Question: I have a following problem: I have a complicated custom directive, that is used to recursively get info about input fields from our 'RESTful WS'. I'd like to append this directive using 'ng-click' to an HTML element, which wraps current '<button>'.
Please, take a look at the 'appendDirective' function. This is the one that should append a directive to a parent element, which called it.
Directive looks like this:
'''
app.directive('recursiveFields', function ($compile, $http) {
return {
scope: {
field: '=field',
model: '=model'
},
restrict: 'E',
replace: true,
controller: "httpPostController",
template: '<div ng-repeat="nestedField in field.nestedFields"><div ng-show="{{!nestedField.isEntity && !nestedField.isEnum}}">' + '<p ng-show={{nestedField.isRequired}}>{{nestedField.name}}*: </p>' + '<p ng-show={{!nestedField.isRequired}}>{{nestedField.name}}: </p>' + '<input type="text" ng-model="model[nestedField.name]" ng-change="getCreateEntityAsText()"' + 'class="form-control" placeholder="{{parseClassName(nestedField.type)}}">' + '</div>' + '<div ng-show="{{nestedField.isEnum}}">' + '<p ng-show={{nestedField.isRequired}}>{{nestedField.name}}*: </p>' + '<p ng-show={{!nestedField.isRequired}}>{{nestedField.name}}: </p>' + '<select ng-model="model[nestedField.name]" ng-change="getCreateEntityAsText()" class="form-control">' + '<option></option>' + '<option ng-repeat="enumValue in nestedField.enumValues" label={{enumValue.name}}>{{enumValue.ordinal}}</option>' + '</select>' + '</div>' +
'<div ng-show="{{nestedField.restResourceName != null}}">' + '<accordion close-others="oneAtATime">' + '<accordion-group heading={{nestedField.name}} is-open="false">' + /*'<recursive-fields model="createEntityResource" field="field"></recursive-fields>'*/
'<button type="button" ng-click="appendDirective()">I should append a "recursiveFields" directive</button>' + '</accordion-group>' + '</accordion>' + '</div>' + '</div>',
link: function (scope, element, attrs) {
console.log("1");
if (scope.field.restResourceName != null) {
$http.get(CONSTANTS.EXPLAIN_URL + "/" + scope.field.restResourceName).success(function (data, status) {
scope.field.nestedFields = [];
data.content.resource.fields.forEach(function (field) {
if (field.isEnum) {
$http.get(CONSTANTS.ENUMS_URL + scope.$root.parseClassName(field.type)).success(function (data, status) {
field.enumValues = [];
for (var index in data.content.values) {
field.enumValues.push(data.content.values[index]);
}
})
}
scope.field.nestedFields.push(field);
})
})
}
scope.appendDirective = function () {
var newDir = angular.element('<recursive-fields model="createEntityResource" field="field"></recursive-fields>');
$compile(newDir.contents())(scope);
alert("Done");
}
}
}
})
'''
Basically, it looks like this: After pressing '<button>' , the content of '<div>' should have nested directive, just like in '<div>' . In other words, the directive should be appended to the parent of (element ).
Does anyone know how to solve this issue? Every useful answer is highly appreciated and evaluated.
Thank you.

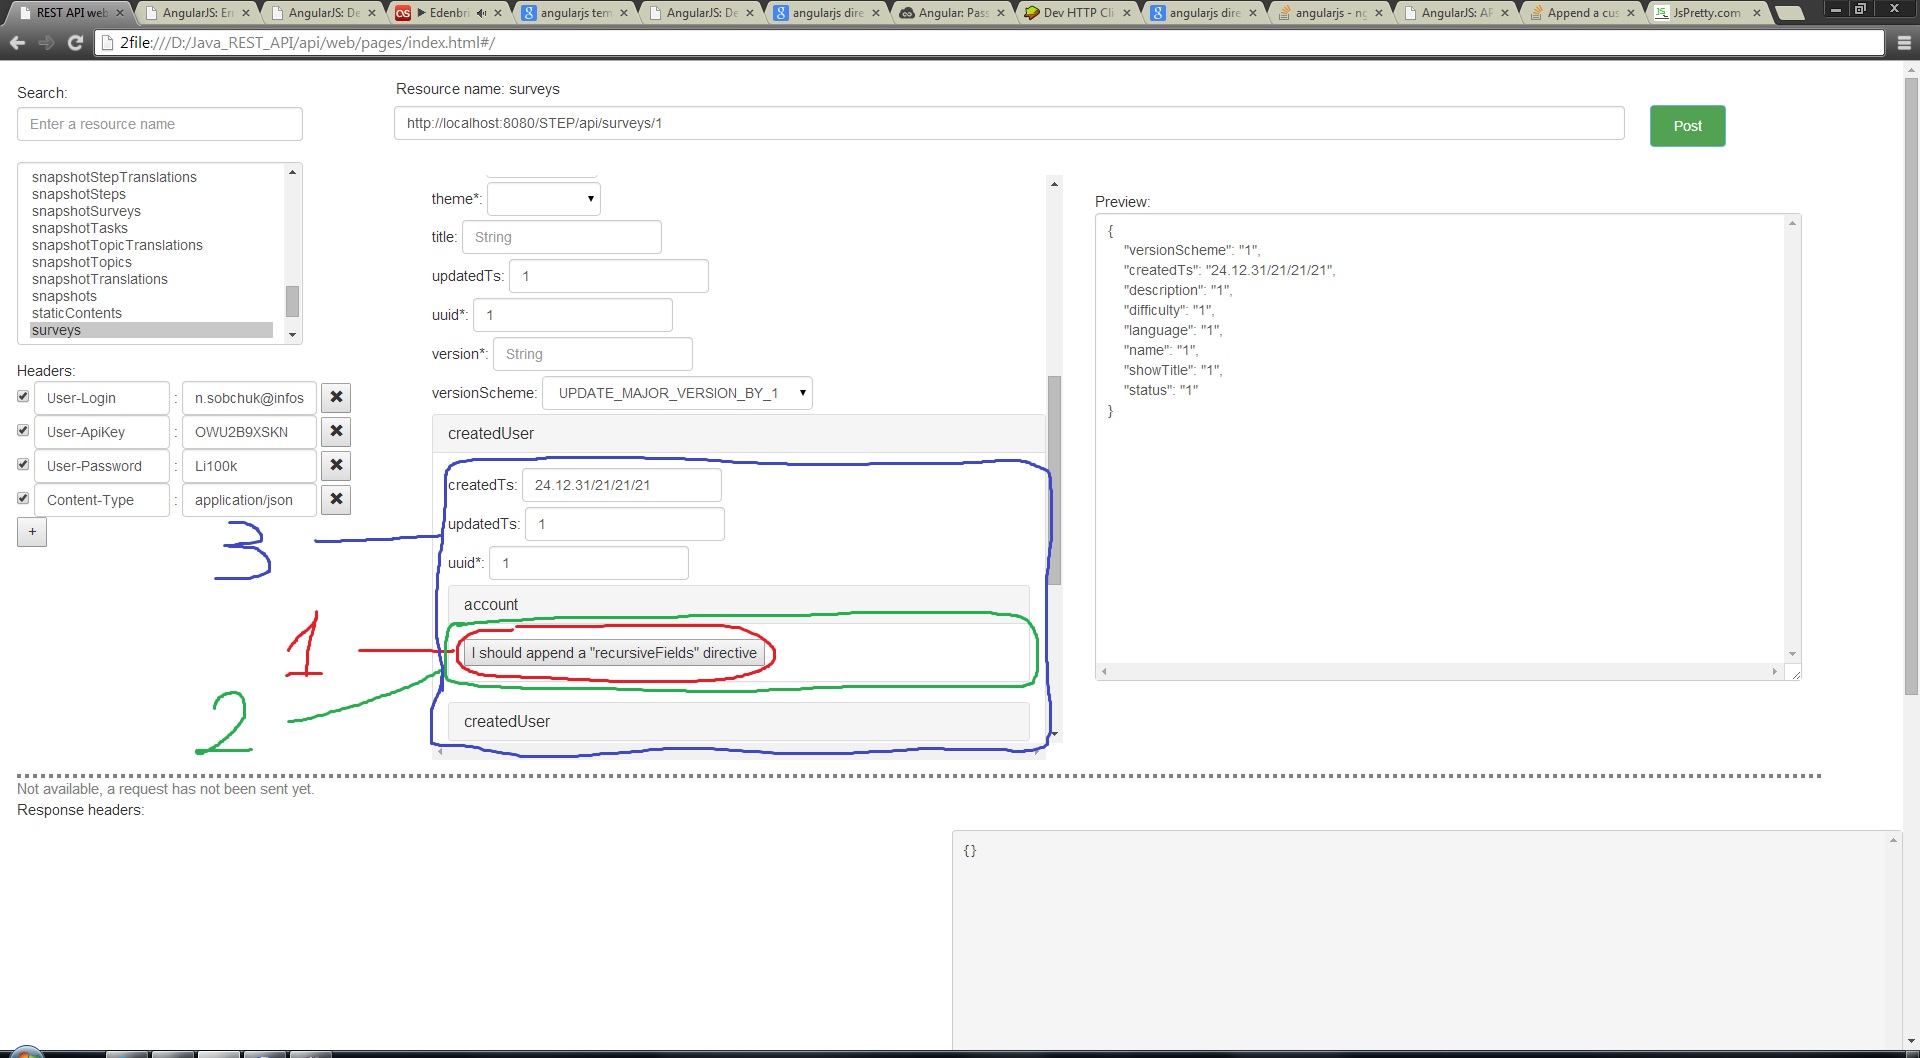
Answer: You can do:
'''
$scope.appendDirective = function () {
var recursiveFields = $("<recursive-fields />");
recursiveFields.attr("aParam", "aValue");
recursiveFields.insertAfter(yourButton);
$compile(recursiveFields)($scope);
}
'''
And in html:
'''
<button ng-click="appendDirective()">Your Button</button>
'''
Your controller must inject $compile:
'''
myApp.controller("myController", $compile) {
}
'''